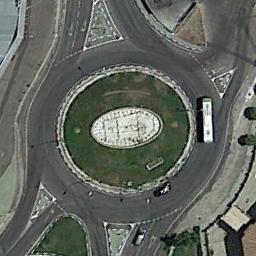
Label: roundabout